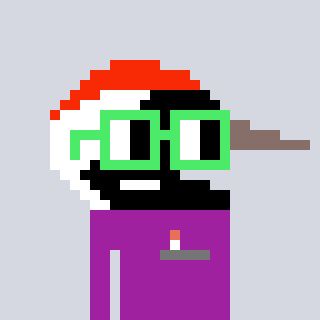
a pixel art character with square light green glasses, a crane-shaped head and a magenta-colored body on a cool background